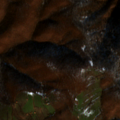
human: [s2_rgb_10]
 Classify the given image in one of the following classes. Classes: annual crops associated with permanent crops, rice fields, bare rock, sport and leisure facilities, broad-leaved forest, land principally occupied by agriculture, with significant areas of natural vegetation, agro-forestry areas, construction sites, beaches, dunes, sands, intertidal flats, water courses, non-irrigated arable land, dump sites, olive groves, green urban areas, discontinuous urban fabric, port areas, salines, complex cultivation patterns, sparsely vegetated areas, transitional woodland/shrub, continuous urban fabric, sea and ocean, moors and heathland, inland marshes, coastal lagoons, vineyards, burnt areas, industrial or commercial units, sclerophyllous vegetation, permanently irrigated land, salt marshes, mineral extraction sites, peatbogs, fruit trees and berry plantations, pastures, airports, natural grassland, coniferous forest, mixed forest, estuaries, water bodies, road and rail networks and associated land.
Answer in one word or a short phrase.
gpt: complex cultivation patterns, broad-leaved forest